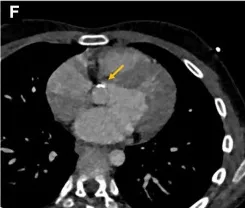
Calcifications of multiple vascular walls. Ascending aorta. Disseminated in the arterial walls.
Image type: radiology (ct)